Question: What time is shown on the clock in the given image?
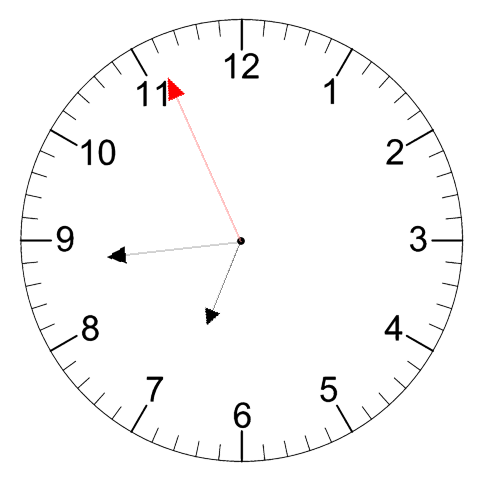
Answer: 06:43:56